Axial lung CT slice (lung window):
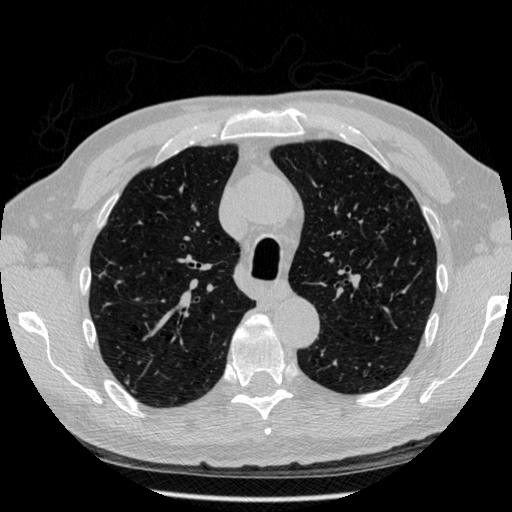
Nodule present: no